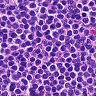
Metastatic tissue present: no